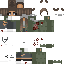
A female human skin with medium skin, wearing brown long hair dressed in a blue hoodie and brown pants, featuring a closed mouth.